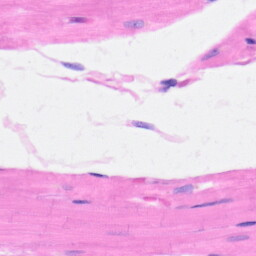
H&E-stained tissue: Heart